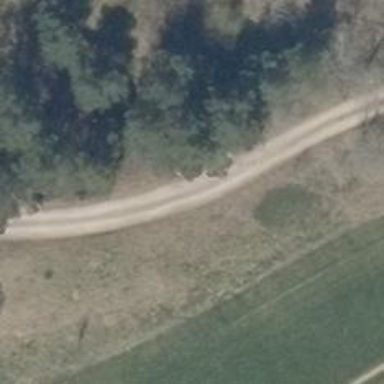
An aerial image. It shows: Track road with grade3 tracktype.